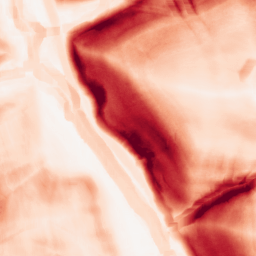
Category: morphological
Decomposition family: morphological_square
Decomposition parameters: operation: gradient
size: 10
Upsampling method: lanczos
Upsampling parameters: scale: 2
Upsampling scale: 2